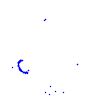
Particle: proton